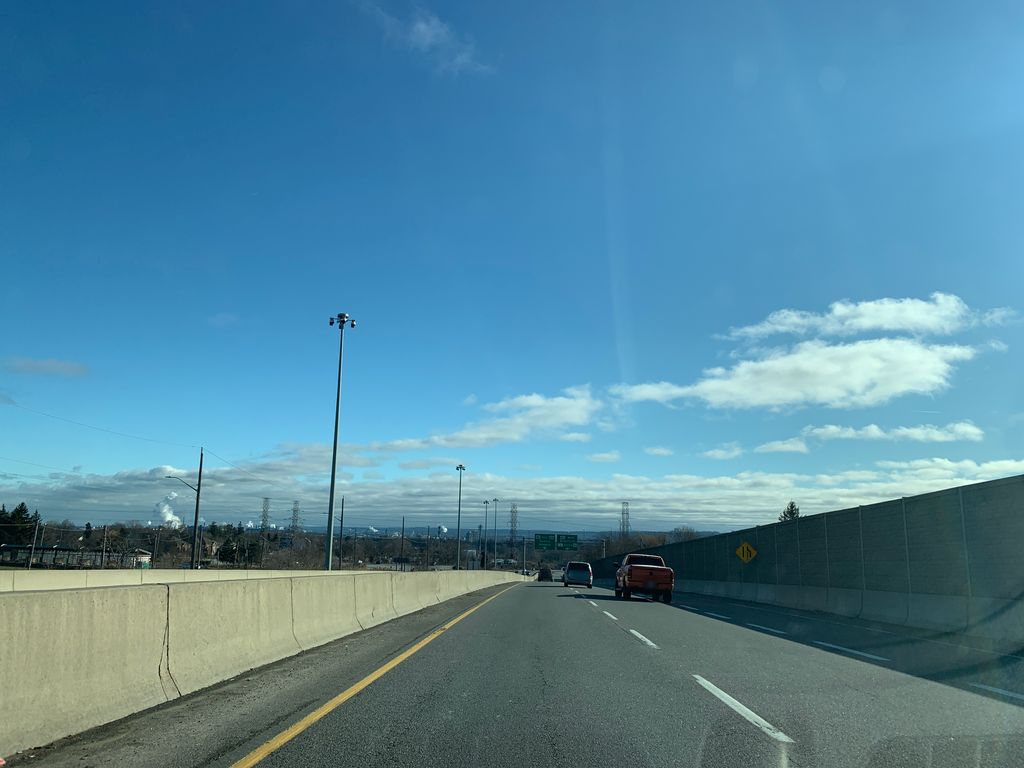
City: hamilton